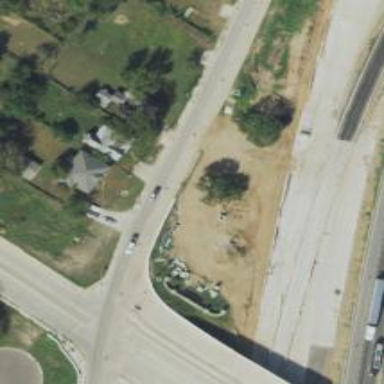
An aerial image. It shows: Secondary road with frontage road.